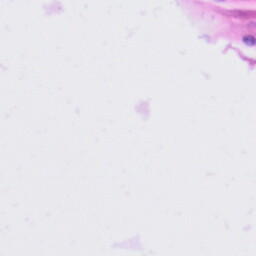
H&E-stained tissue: Tonsil